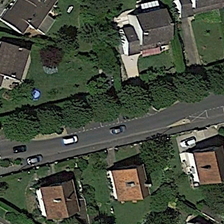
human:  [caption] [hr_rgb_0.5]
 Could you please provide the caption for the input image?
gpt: many cars are on the wide road .

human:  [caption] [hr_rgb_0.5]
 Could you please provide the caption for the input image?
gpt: many cars are on the wide road .

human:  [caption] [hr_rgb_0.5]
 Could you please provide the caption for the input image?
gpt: many trees were planted around the house with grey roof .

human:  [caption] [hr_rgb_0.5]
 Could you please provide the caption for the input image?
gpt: many trees were planted around the house with grey roof .

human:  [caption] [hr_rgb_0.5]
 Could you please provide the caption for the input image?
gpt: many cars are on the wide road .